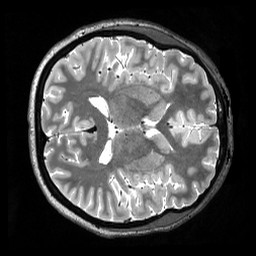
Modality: T2w
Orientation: axial
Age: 21
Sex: female
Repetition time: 3.2 s
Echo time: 0.563 s